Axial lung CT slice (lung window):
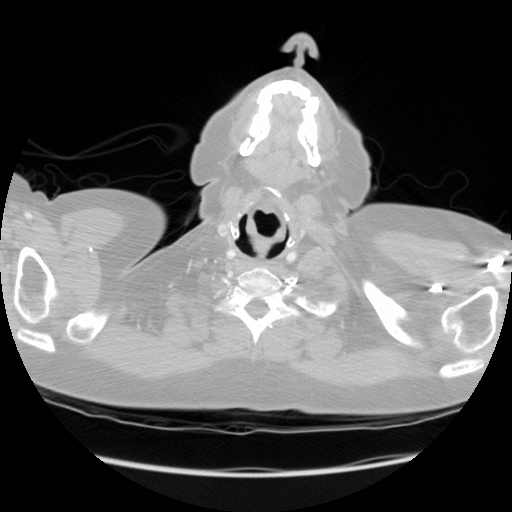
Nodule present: no